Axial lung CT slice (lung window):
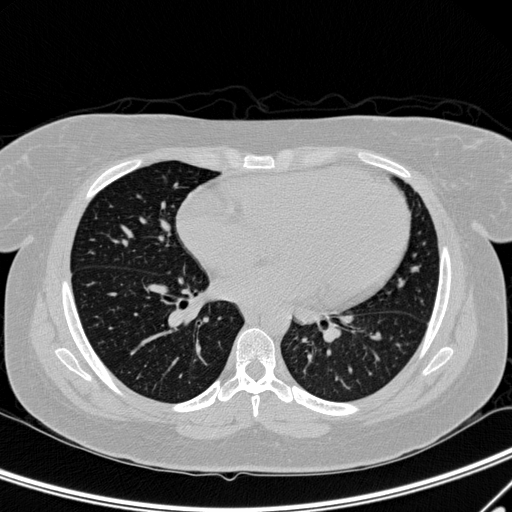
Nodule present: no